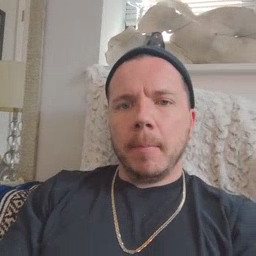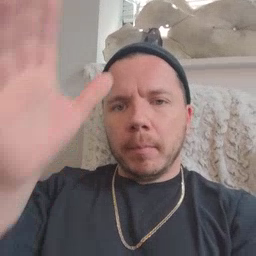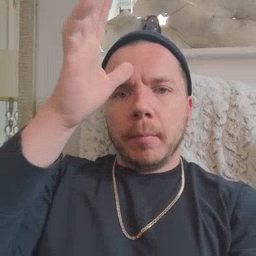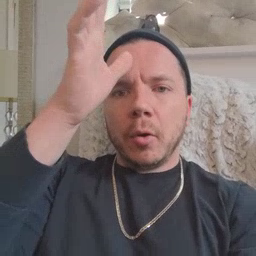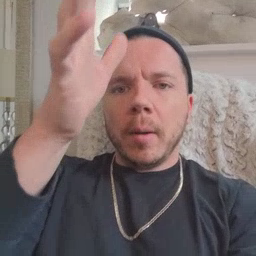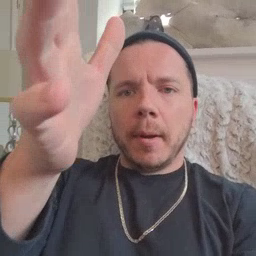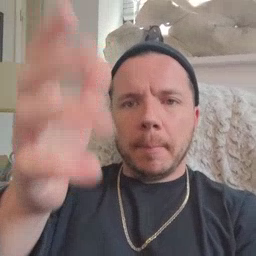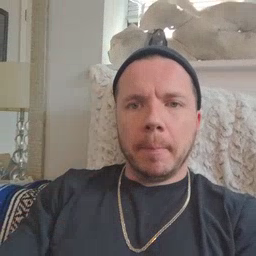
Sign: grandpa